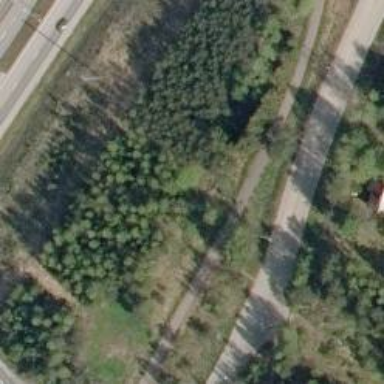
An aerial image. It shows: Abandoned road.